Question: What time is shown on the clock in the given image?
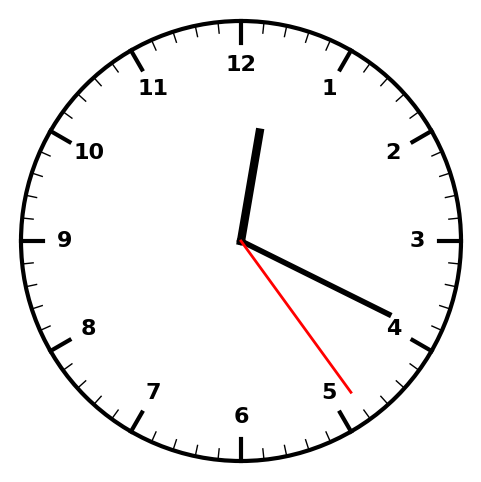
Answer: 12:19:24